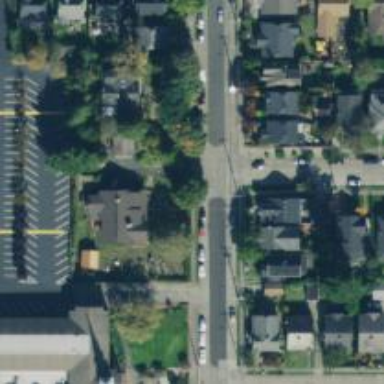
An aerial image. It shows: Residential road with separate sidewalk.